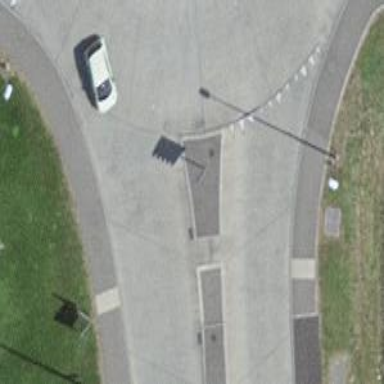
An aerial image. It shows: Road with "give way" sign.